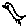
Label: bird